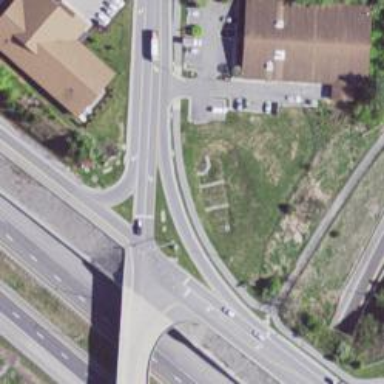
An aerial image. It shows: Tertiary link road with asphalt surface.